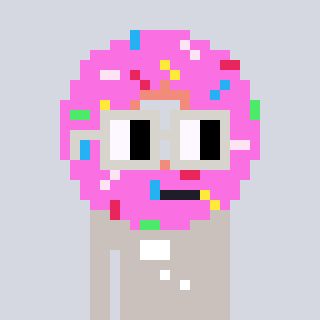
a pixel art character with square light gray glasses, a doughnut-shaped head and a foggrey-colored body on a cool background